Question: When I manually push params one-by-one like this: aoData.push( { "name": "process", "value": "fetch" } ); it works well, without any error message.
But, now I want to, declare array tableXtraPostParams at the top of script and push one by one this array's params into aoData
Here is piece of code works fine
'''
var tableXtraPostParams = {
"process":"fetch",
"which":"mine"
};
$.each(tableXtraPostParams, function(n, v){
aoData.push( {
"name": n,
"value": v
} );
});
'''
But I'm getting error message in JS log
Syntax error, unrecognized expression: [object Object]

What am I missing here?
Any suggestions will be greatly appreciated!
# UPDATE
I know that this error related with my modification. (Because when I remove '$.each', I don't get any error like this)
Here is what Aodata looks before push
'''
[Object { name="sEcho", value=1}, Object { name="iColumns", value=8}, Object { name="sColumns", value=""}, Object { name="iDisplayStart", value=0}, Object { name="iDisplayLength", value=25}, Object { name="mDataProp_0", value=0}, Object { name="mDataProp_1", value=1}, Object { name="mDataProp_2", value=2}, Object { name="mDataProp_3", value=3}, Object { name="mDataProp_4", value=4}, Object { name="mDataProp_5", value=5}, Object { name="mDataProp_6", value=6}, Object { name="mDataProp_7", value=7}, Object { name="sSearch", value=""}, Object { name="bRegex", value=false}, Object { name="sSearch_0", value=""}, Object { name="bRegex_0", value=false}, Object { name="bSearchable_0", value=true}, Object { name="sSearch_1", value=""}, Object { name="bRegex_1", value=false}, Object { name="bSearchable_1", value=true}, Object { name="sSearch_2", value=""}, Object { name="bRegex_2", value=false}, Object { name="bSearchable_2", value=true}, Object { name="sSearch_3", value=""}, Object { name="bRegex_3", value=false}, Object { name="bSearchable_3", value=true}, Object { name="sSearch_4", value=""}, Object { name="bRegex_4", value=false}, Object { name="bSearchable_4", value=true}, Object { name="sSearch_5", value=""}, Object { name="bRegex_5", value=false}, Object { name="bSearchable_5", value=true}, Object { name="sSearch_6", value=""}, Object { name="bRegex_6", value=false}, Object { name="bSearchable_6", value=true}, Object { name="sSearch_7", value=""}, Object { name="bRegex_7", value=false}, Object { name="bSearchable_7", value=true}, Object { name="iSortingCols", value=1}, Object { name="iSortCol_0", value=0}, Object { name="sSortDir_0", value="asc"}, Object { name="bSortable_0", value=true}, Object { name="bSortable_1", value=true}, Object { name="bSortable_2", value=true}, Object { name="bSortable_3", value=true}, Object { name="bSortable_4", value=true}, Object { name="bSortable_5", value=true}, Object { name="bSortable_6", value=true}, Object { name="bSortable_7", value=true}]
'''
Here is after push
'''
[Object { name="sEcho", value=1}, Object { name="iColumns", value=8}, Object { name="sColumns", value=""}, Object { name="iDisplayStart", value=0}, Object { name="iDisplayLength", value=25}, Object { name="mDataProp_0", value=0}, Object { name="mDataProp_1", value=1}, Object { name="mDataProp_2", value=2}, Object { name="mDataProp_3", value=3}, Object { name="mDataProp_4", value=4}, Object { name="mDataProp_5", value=5}, Object { name="mDataProp_6", value=6}, Object { name="mDataProp_7", value=7}, Object { name="sSearch", value=""}, Object { name="bRegex", value=false}, Object { name="sSearch_0", value=""}, Object { name="bRegex_0", value=false}, Object { name="bSearchable_0", value=true}, Object { name="sSearch_1", value=""}, Object { name="bRegex_1", value=false}, Object { name="bSearchable_1", value=true}, Object { name="sSearch_2", value=""}, Object { name="bRegex_2", value=false}, Object { name="bSearchable_2", value=true}, Object { name="sSearch_3", value=""}, Object { name="bRegex_3", value=false}, Object { name="bSearchable_3", value=true}, Object { name="sSearch_4", value=""}, Object { name="bRegex_4", value=false}, Object { name="bSearchable_4", value=true}, Object { name="sSearch_5", value=""}, Object { name="bRegex_5", value=false}, Object { name="bSearchable_5", value=true}, Object { name="sSearch_6", value=""}, Object { name="bRegex_6", value=false}, Object { name="bSearchable_6", value=true}, Object { name="sSearch_7", value=""}, Object { name="bRegex_7", value=false}, Object { name="bSearchable_7", value=true}, Object { name="iSortingCols", value=1}, Object { name="iSortCol_0", value=0}, Object { name="sSortDir_0", value="asc"}, Object { name="bSortable_0", value=true}, Object { name="bSortable_1", value=true}, Object { name="bSortable_2", value=true}, Object { name="bSortable_3", value=true}, Object { name="bSortable_4", value=true}, Object { name="bSortable_5", value=true}, Object { name="bSortable_6", value=true}, Object { name="bSortable_7", value=true}, Object { name="process", value="fetch"}, Object { name="which", value="all"}]
'''
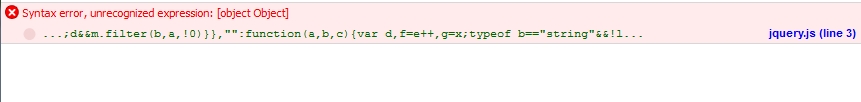
Answer: Have you included datatables.js file? For example,
'''
<script type="text/javascript" src="/js/dataTables/jquery.dataTables.js"></script>
'''